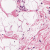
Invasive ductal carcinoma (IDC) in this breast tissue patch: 0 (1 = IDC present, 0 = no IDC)